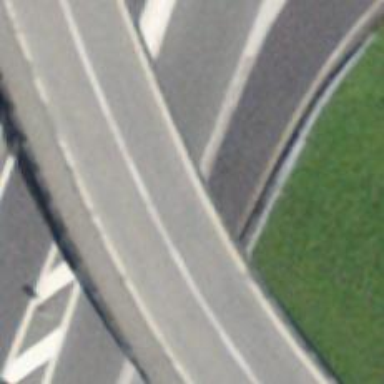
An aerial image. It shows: Asphalt trunk link road.